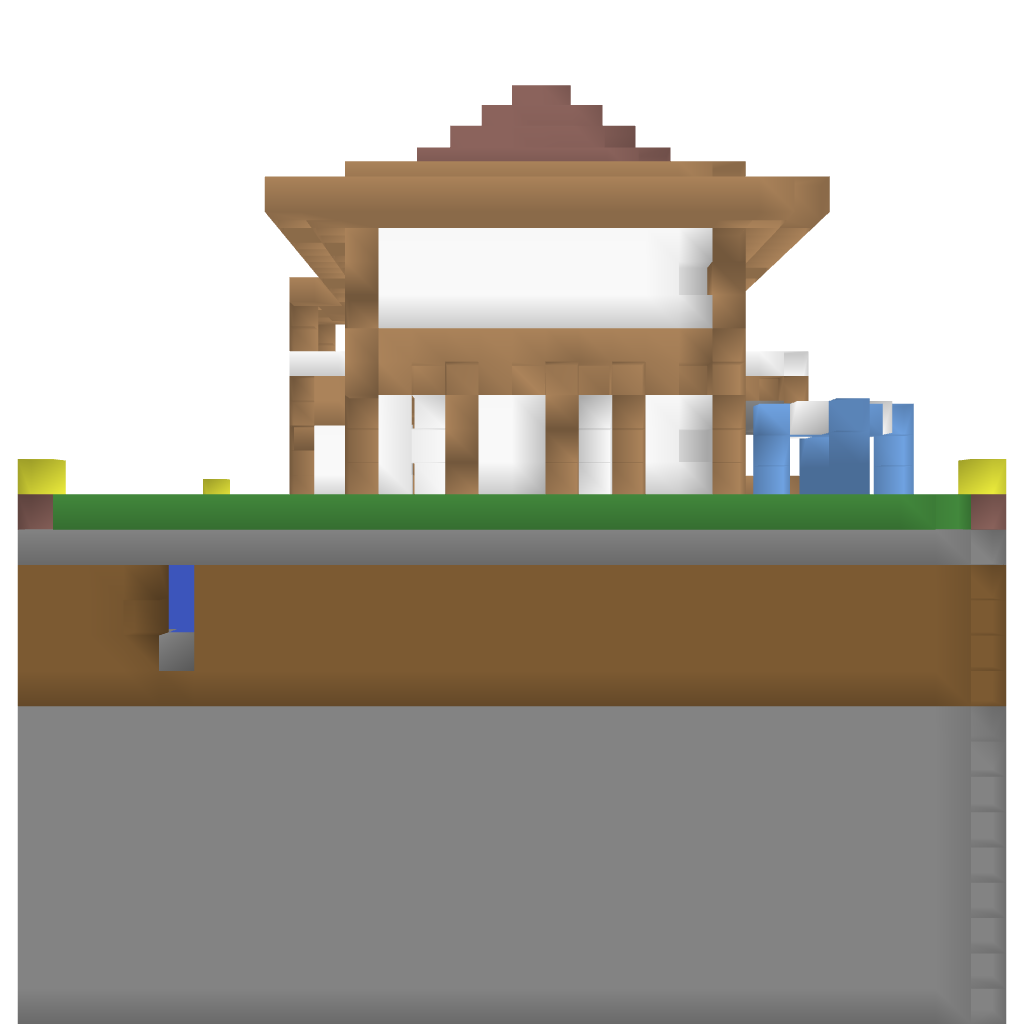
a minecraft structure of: Modern Large Foresty House high quality